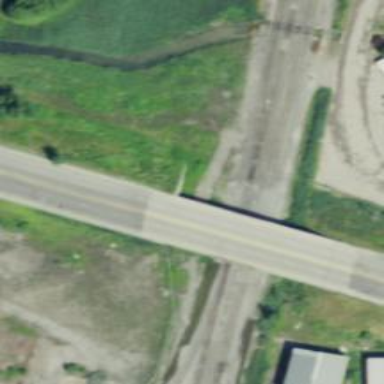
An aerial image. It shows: Primary highway on asphalt bridge.